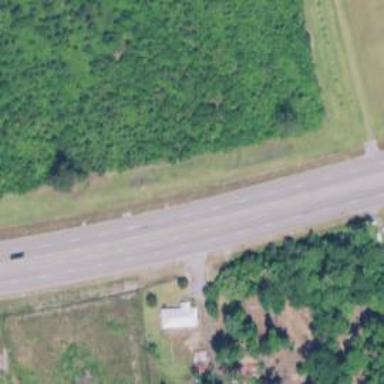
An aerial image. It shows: Asphalt road designated as trunk highway.